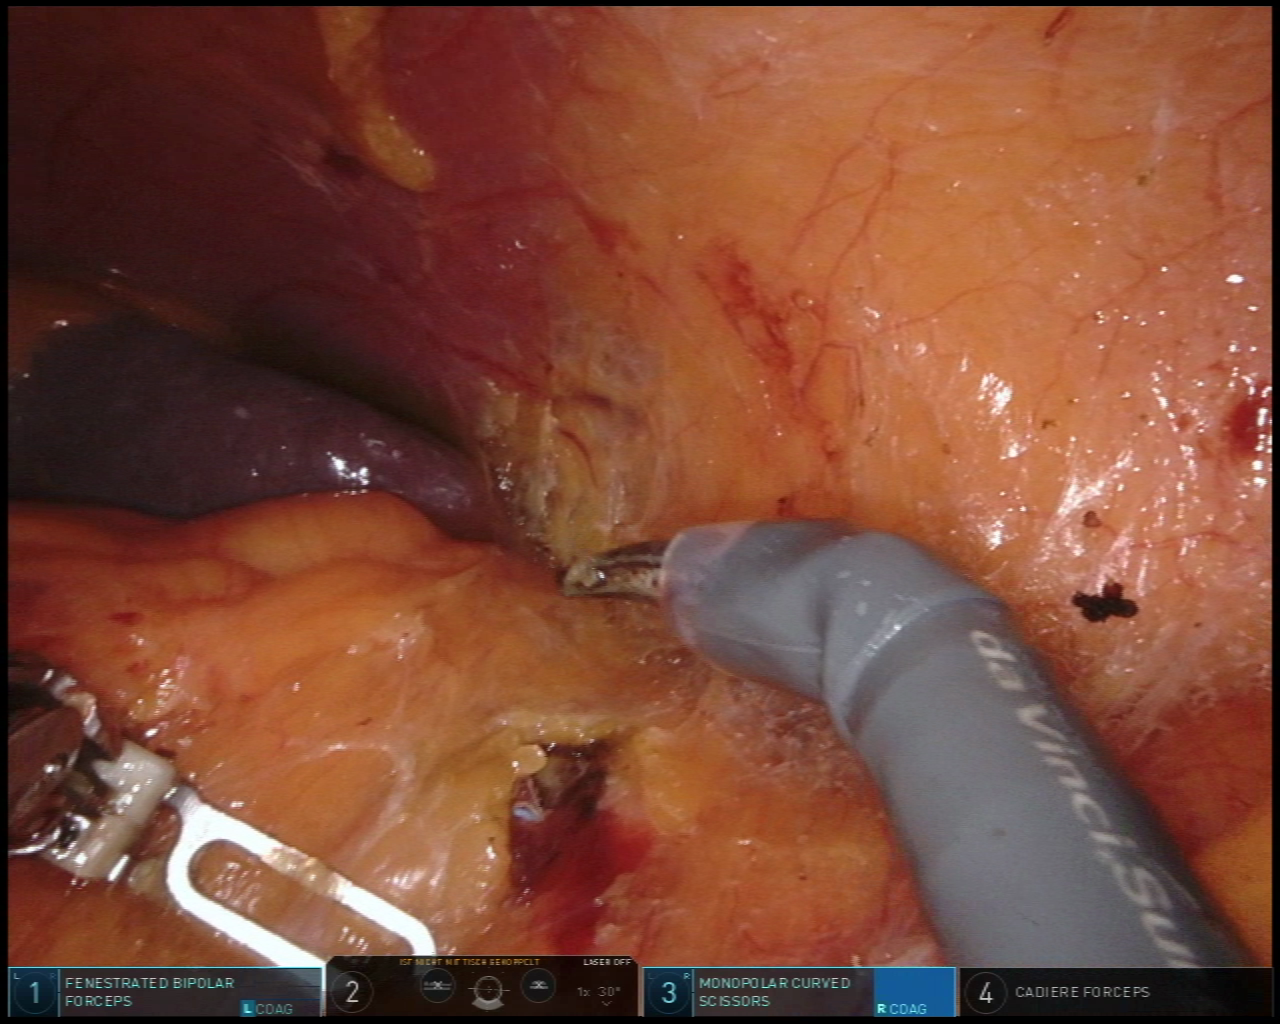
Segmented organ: spleen
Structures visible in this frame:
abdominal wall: yes
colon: no
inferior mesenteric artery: no
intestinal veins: no
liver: no
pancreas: no
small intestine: no
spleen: yes
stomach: no
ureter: no
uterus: no
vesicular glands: no